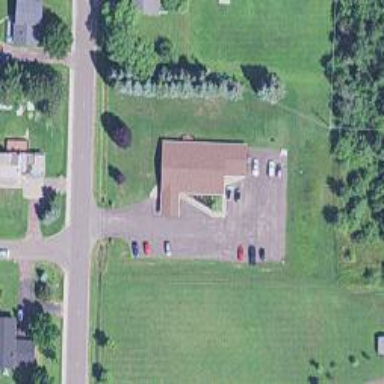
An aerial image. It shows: Healthcare clinic.